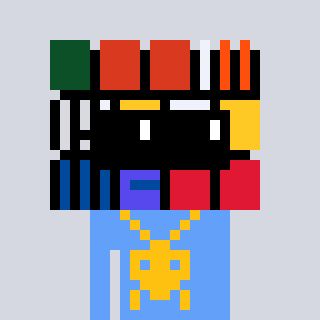
a pixel art character with square black sunglasses, a abstract-shaped head and a blue-colored body on a cool background